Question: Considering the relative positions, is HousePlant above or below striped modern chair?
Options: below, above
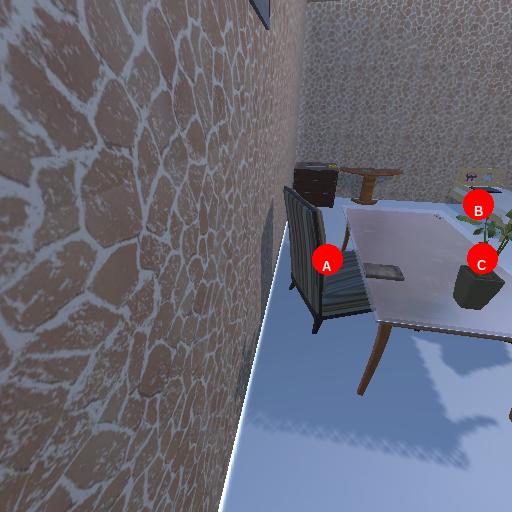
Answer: below